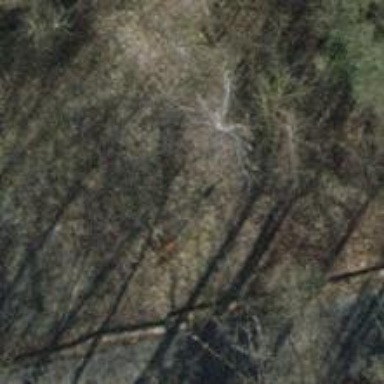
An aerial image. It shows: Pole supporting roof covering pipeline marker.